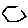
Label: hexagon